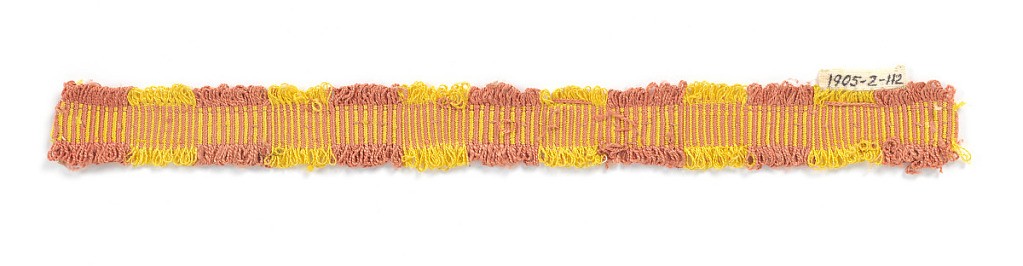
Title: Trimming
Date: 17th century
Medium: silk Technique: woven
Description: Heading woven in a pattern of alternating pink and yellow stripes. Weft threads arranged to form narrow looped fringe on either side.